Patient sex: F
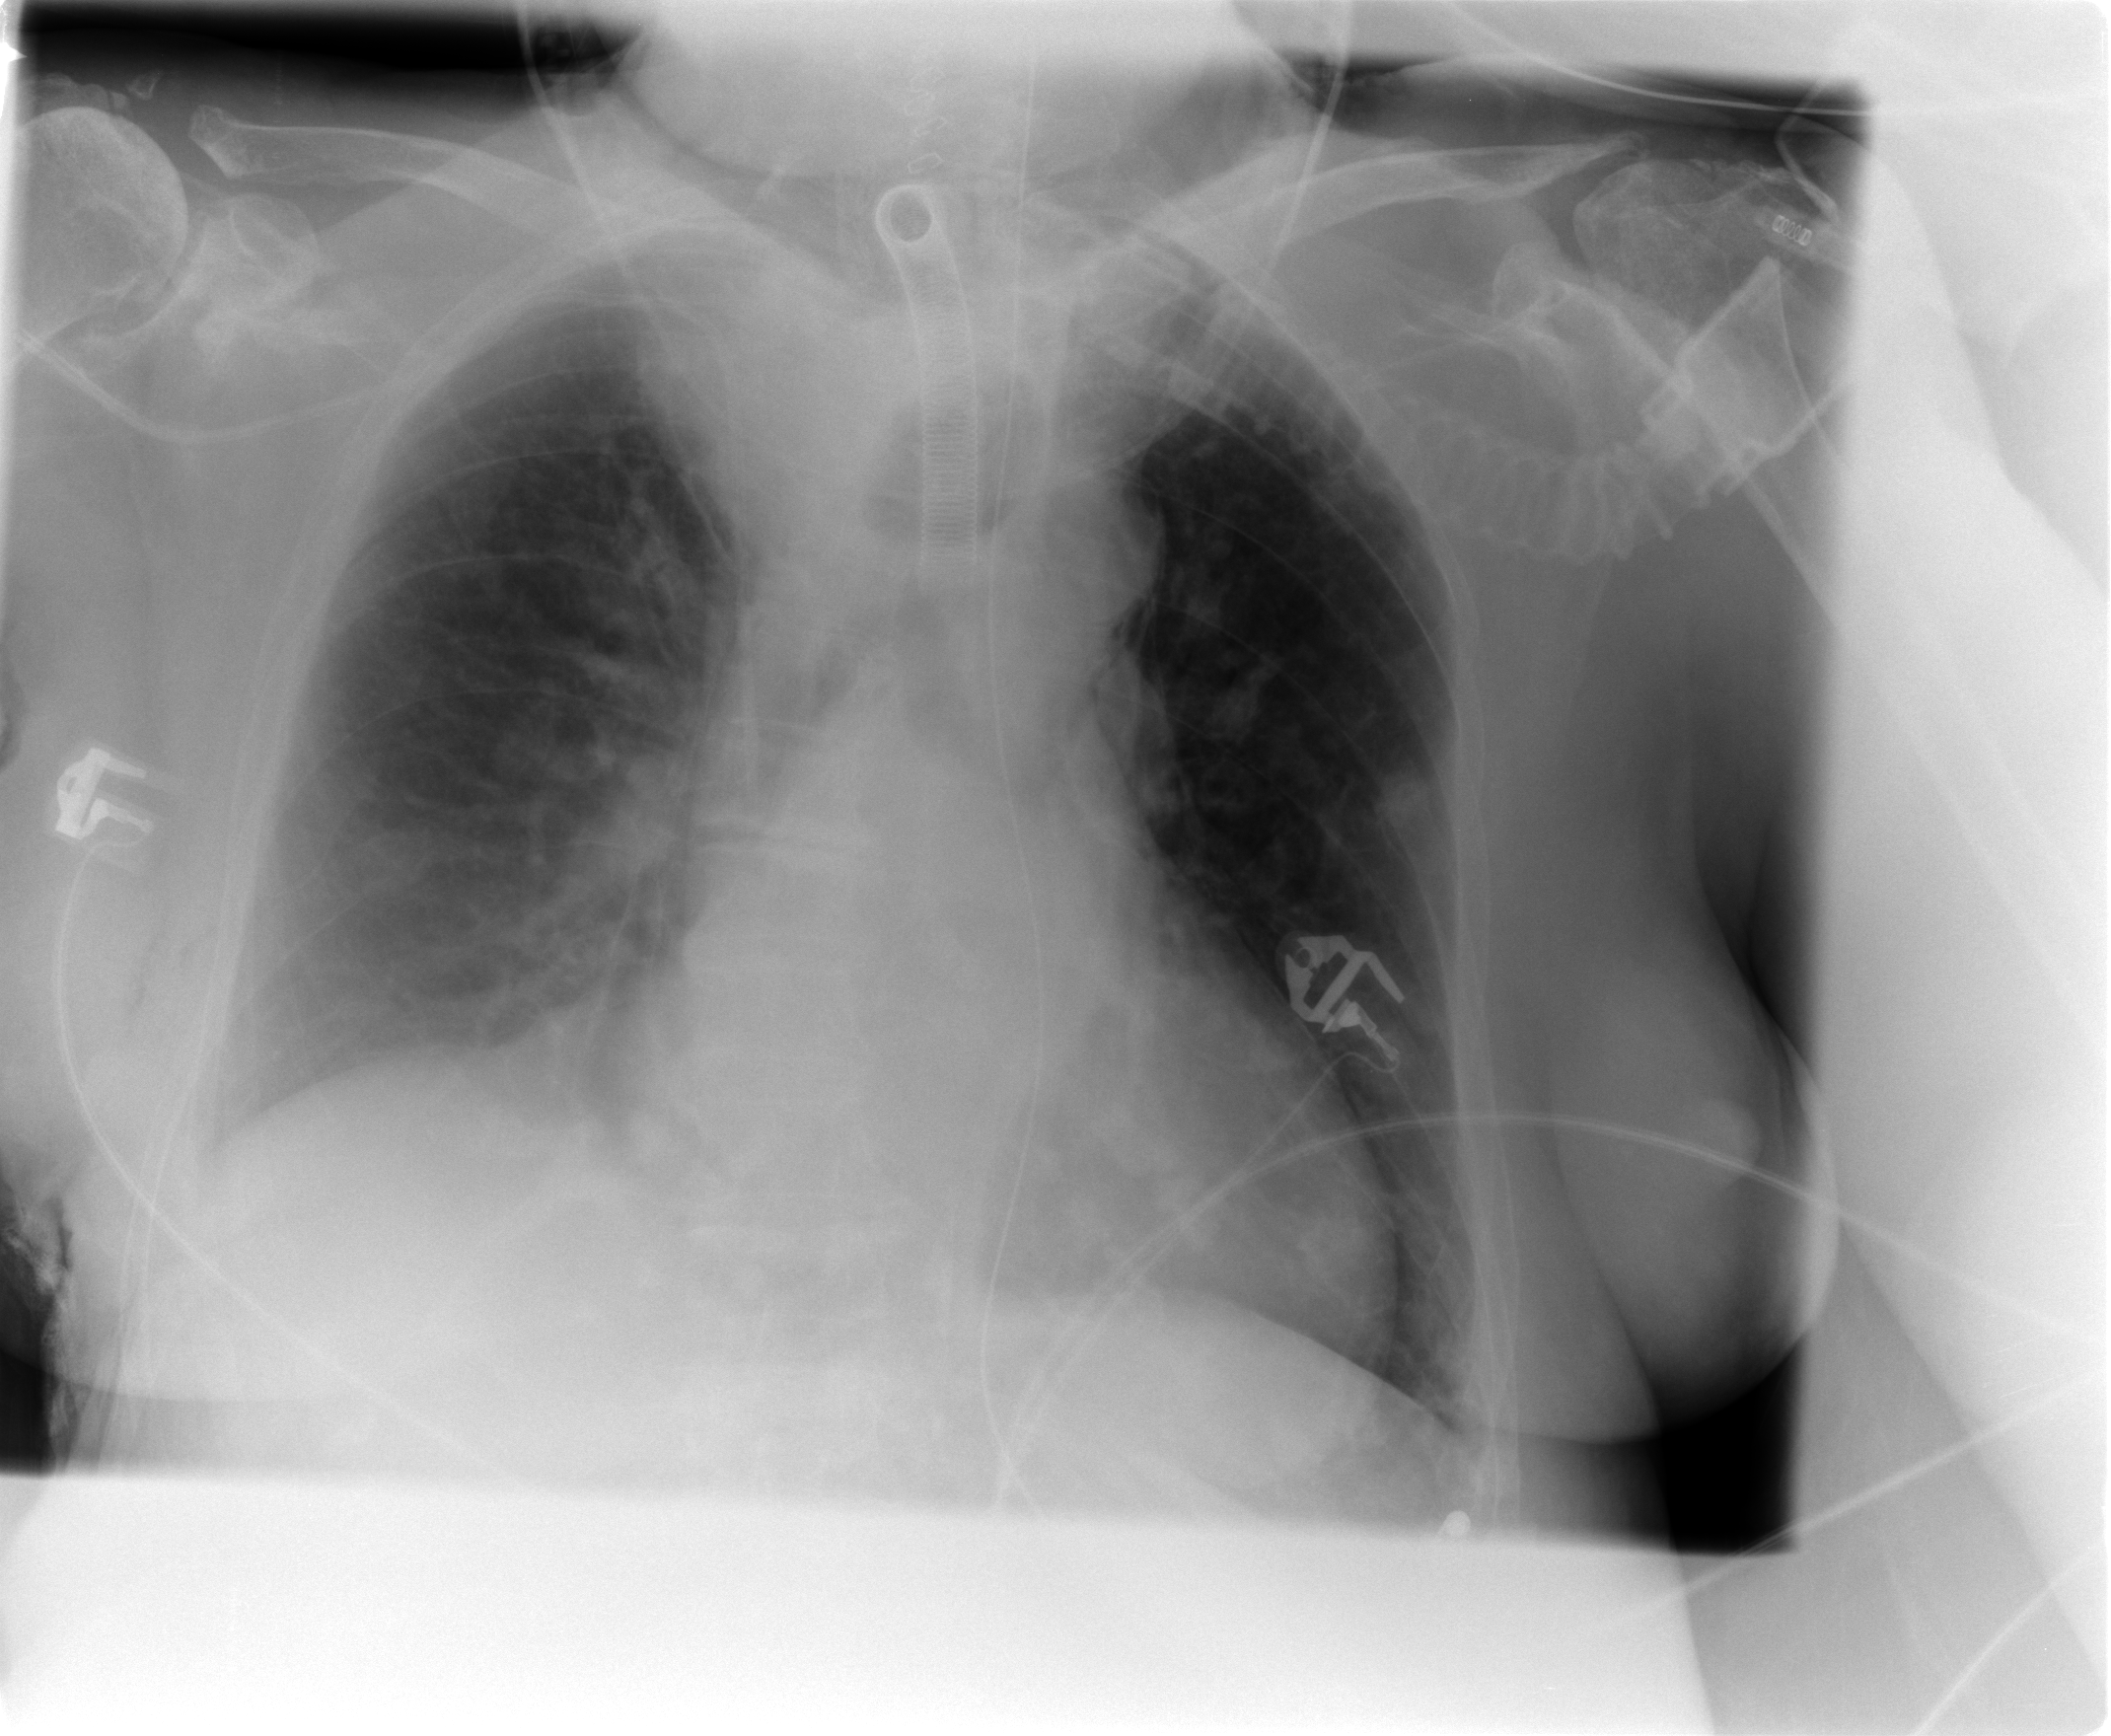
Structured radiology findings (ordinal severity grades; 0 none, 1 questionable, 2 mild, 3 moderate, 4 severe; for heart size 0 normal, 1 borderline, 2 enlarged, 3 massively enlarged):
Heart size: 2
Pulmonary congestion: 1
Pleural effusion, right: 1
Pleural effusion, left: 0
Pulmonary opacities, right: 1
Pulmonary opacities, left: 0
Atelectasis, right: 1
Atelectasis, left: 1